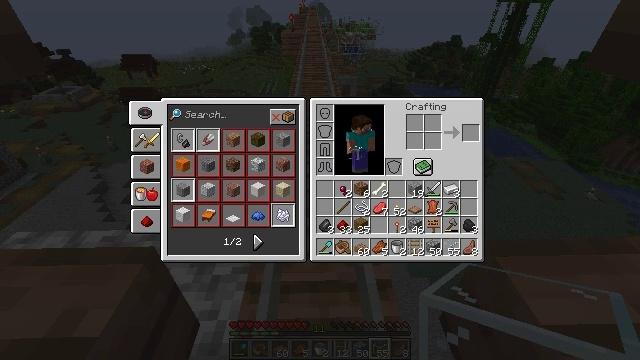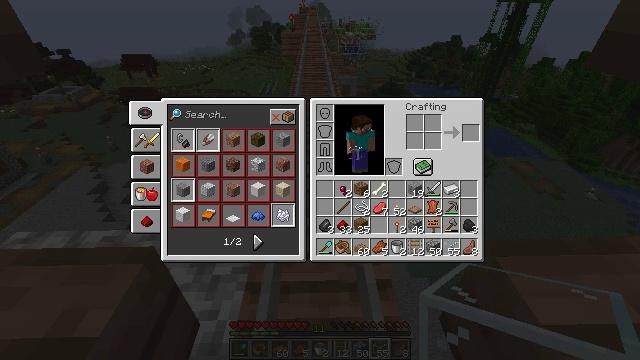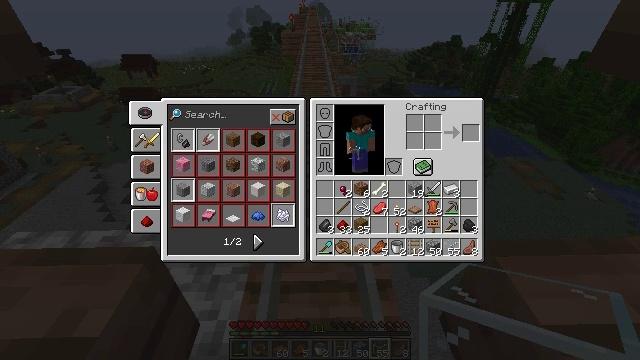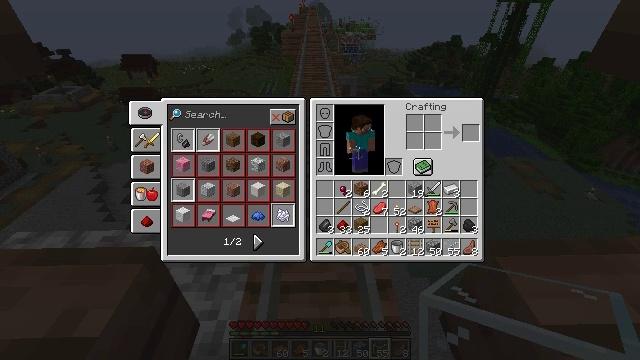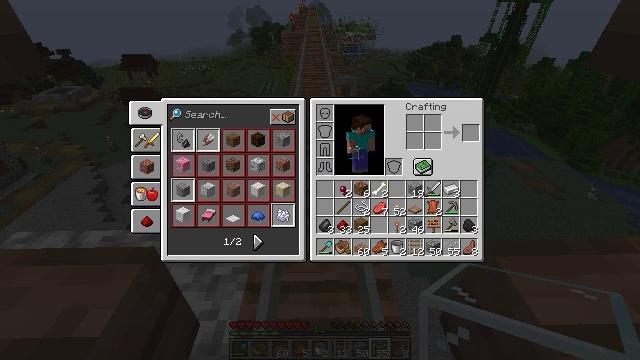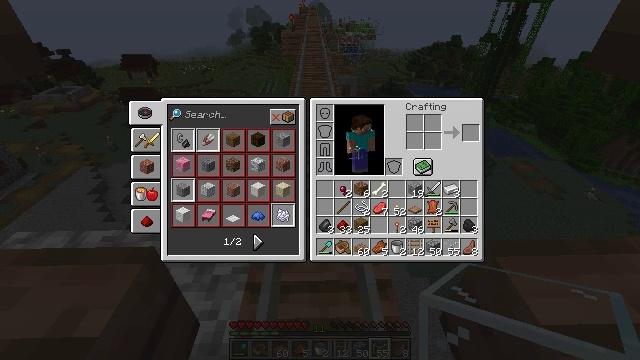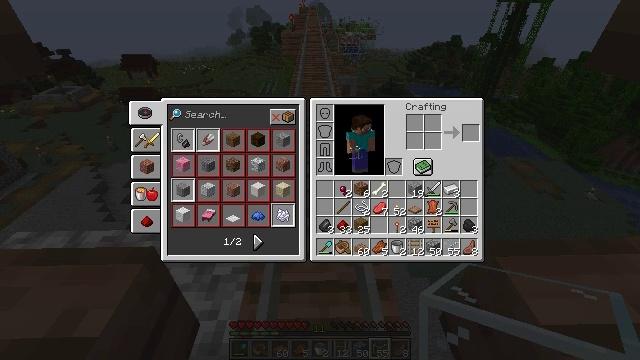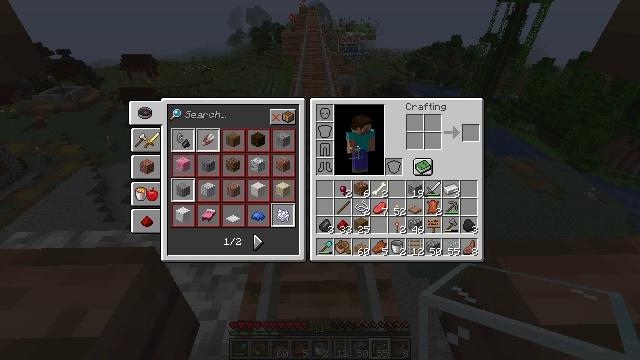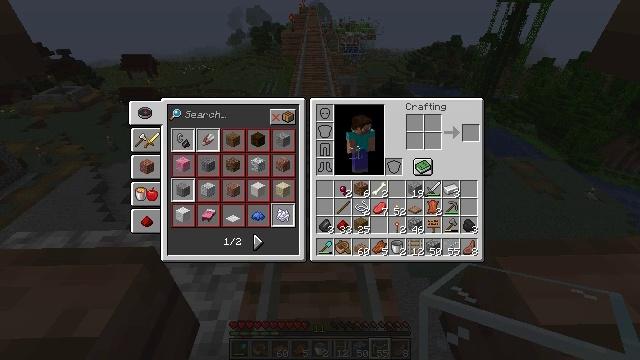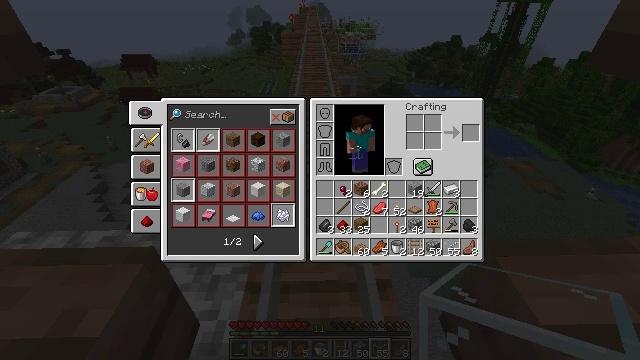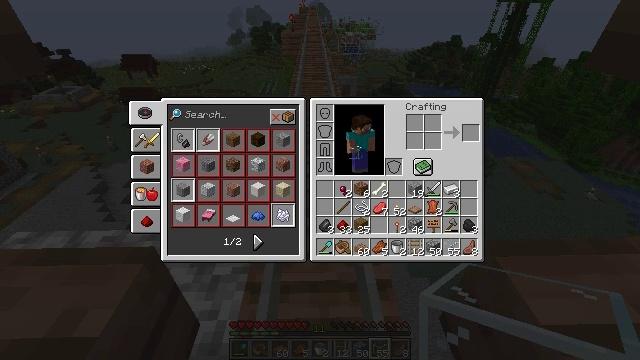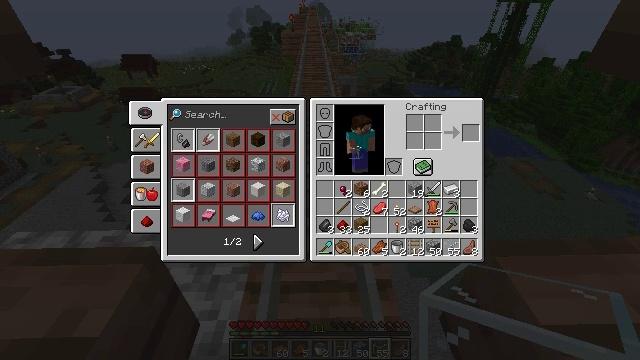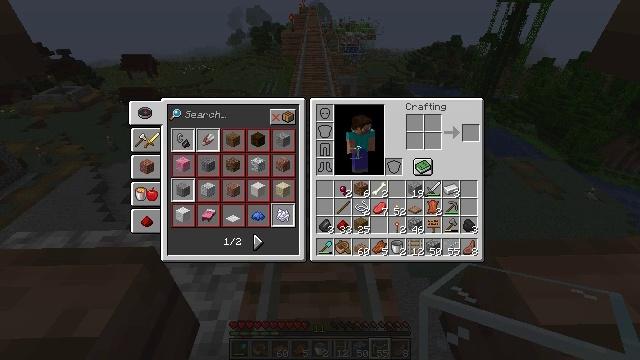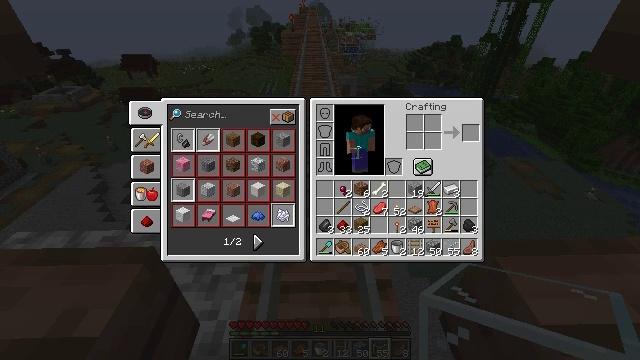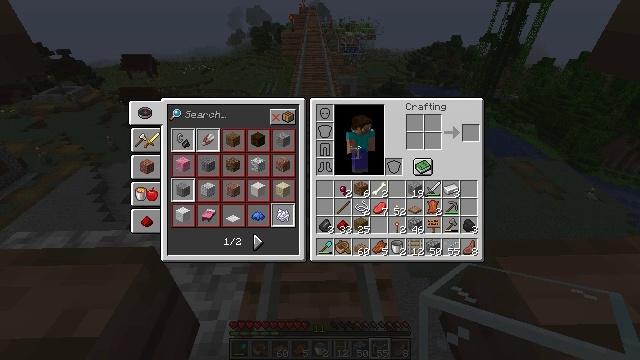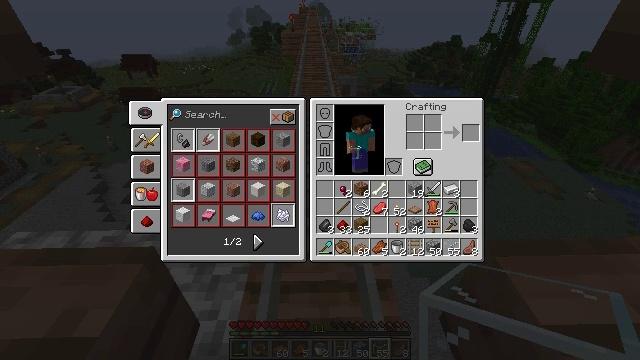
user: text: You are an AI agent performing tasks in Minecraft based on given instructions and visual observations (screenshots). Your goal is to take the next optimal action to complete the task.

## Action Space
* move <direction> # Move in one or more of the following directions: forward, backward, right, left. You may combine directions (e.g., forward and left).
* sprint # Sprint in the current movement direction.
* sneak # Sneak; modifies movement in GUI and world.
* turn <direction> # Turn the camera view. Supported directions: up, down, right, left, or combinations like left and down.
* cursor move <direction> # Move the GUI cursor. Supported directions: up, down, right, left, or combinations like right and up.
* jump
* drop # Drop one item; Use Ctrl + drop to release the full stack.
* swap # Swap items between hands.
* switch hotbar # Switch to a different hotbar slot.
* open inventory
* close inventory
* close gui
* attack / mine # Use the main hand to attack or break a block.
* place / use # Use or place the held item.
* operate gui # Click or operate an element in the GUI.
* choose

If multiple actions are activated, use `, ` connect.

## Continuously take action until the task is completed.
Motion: motion action
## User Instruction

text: Destroy the glass.
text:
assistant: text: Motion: no_op
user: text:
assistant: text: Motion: no_op
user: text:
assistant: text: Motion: no_op
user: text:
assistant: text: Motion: no_op
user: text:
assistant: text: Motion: no_op
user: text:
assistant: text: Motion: no_op
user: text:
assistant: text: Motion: no_op
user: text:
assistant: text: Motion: no_op
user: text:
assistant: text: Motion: no_op
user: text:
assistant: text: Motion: no_op
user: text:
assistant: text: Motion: no_op
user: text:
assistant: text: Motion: no_op
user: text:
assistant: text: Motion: no_op
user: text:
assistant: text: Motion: no_op
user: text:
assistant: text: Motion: no_op
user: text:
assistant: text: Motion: no_op
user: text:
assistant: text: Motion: no_op
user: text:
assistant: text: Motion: no_op
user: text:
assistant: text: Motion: no_op
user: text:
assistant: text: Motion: no_op
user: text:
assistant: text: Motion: no_op
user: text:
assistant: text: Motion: no_op
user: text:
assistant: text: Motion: no_op
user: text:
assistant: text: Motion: no_op
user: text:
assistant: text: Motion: no_op
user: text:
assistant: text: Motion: no_op
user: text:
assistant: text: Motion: no_op
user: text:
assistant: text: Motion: no_op
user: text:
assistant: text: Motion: no_op
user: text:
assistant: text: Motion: no_op